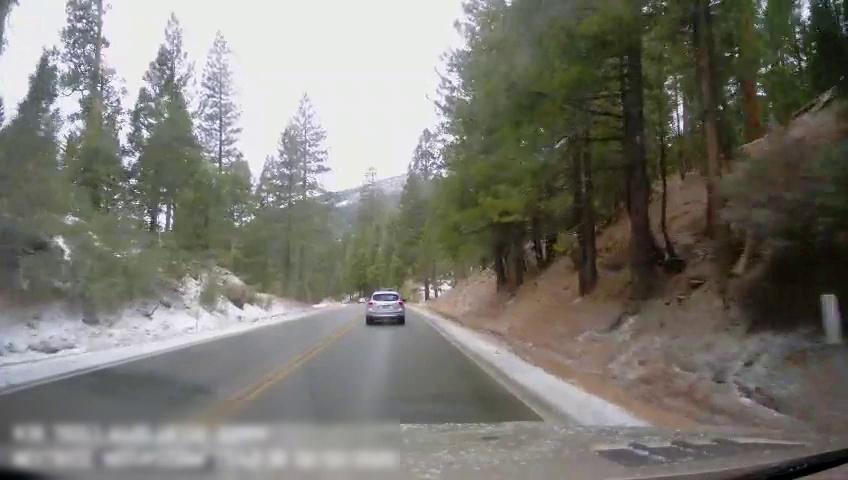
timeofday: Day
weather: Cloudy
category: Drivable Space
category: Vehicles | Car
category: Lanes | Current Lane
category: Lanes | Current Lane
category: Lanes | Opposite Lane
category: Lanes | Opposite Lane